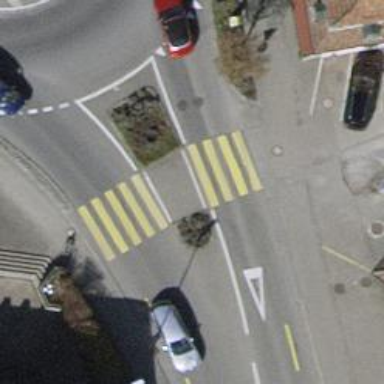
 with marked indicators for pedestrians."